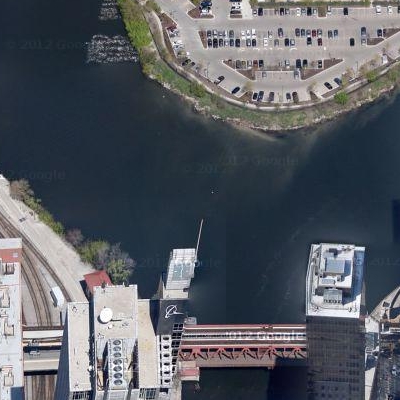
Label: dRiverLake